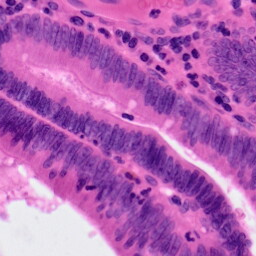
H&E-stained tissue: Colon